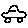
Label: car